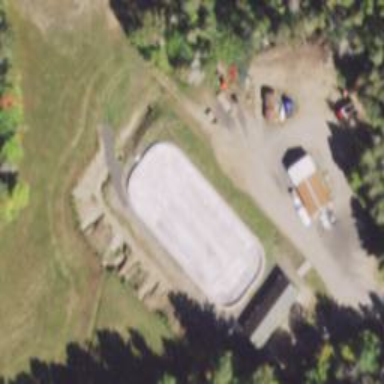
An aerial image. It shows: Ice rink in leisure land.